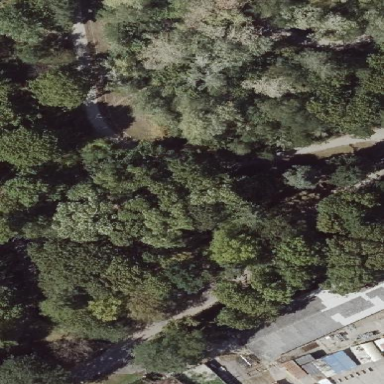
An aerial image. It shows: Mixed woodland area with various types of leaves.